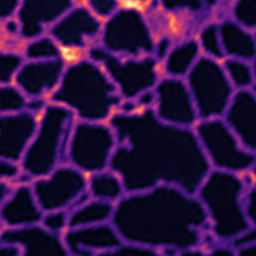
Label: Super-resolution ER image